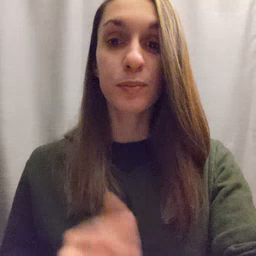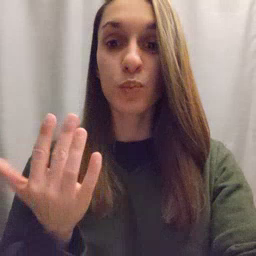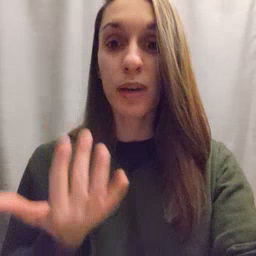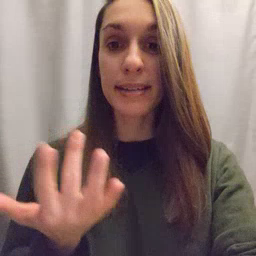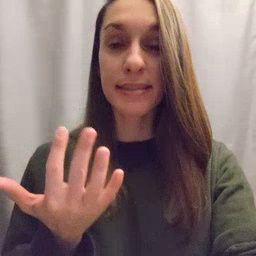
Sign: wait